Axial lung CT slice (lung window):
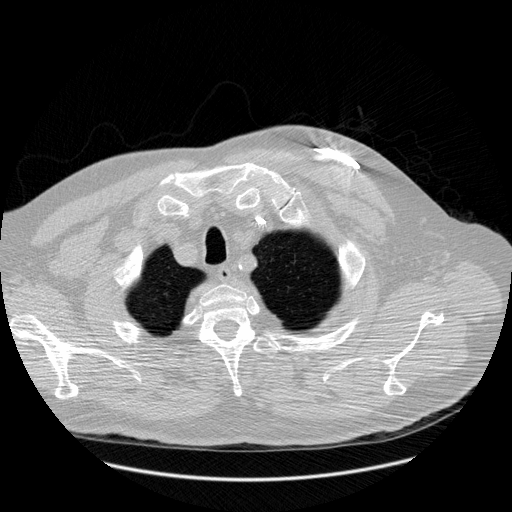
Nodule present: no